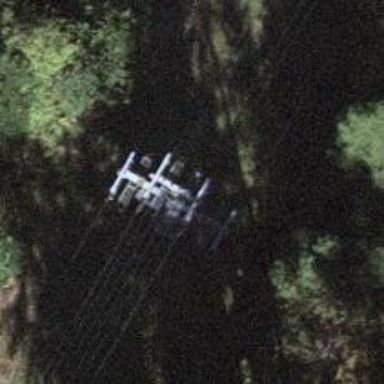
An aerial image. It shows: Pylon for aerialway.